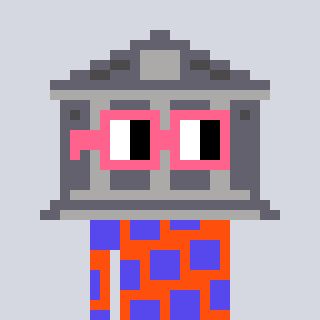
a pixel art character with square pink glasses, a bank-shaped head and a orange-colored body on a cool background